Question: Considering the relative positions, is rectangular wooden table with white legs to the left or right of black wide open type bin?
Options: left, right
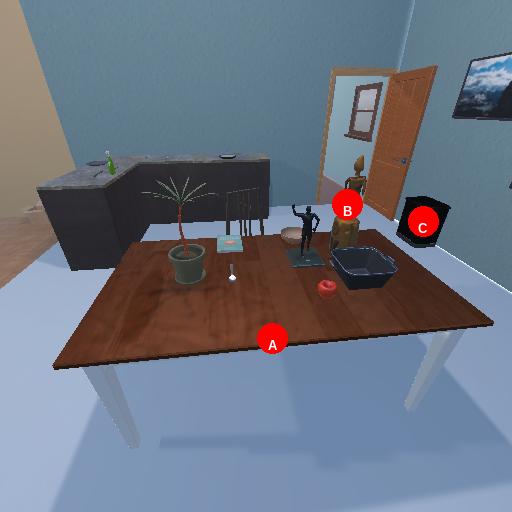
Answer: left